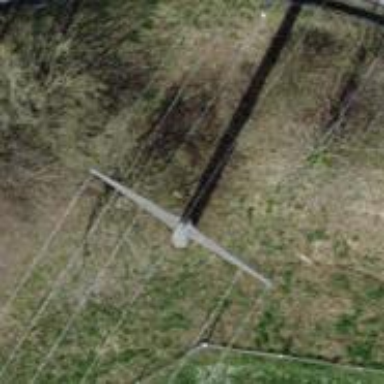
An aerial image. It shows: Power pole.